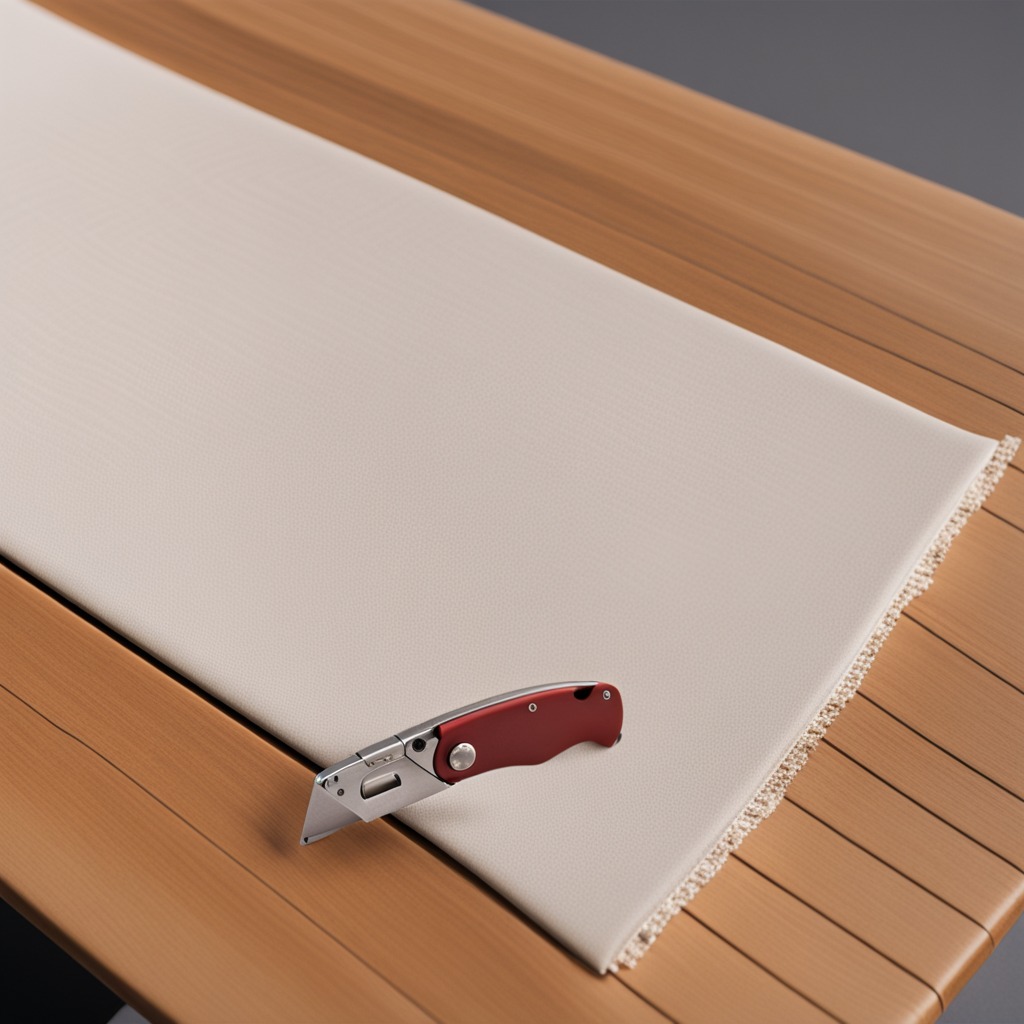
A utility knife is lying on a wooden table.